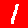
Digit: 1